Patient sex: F
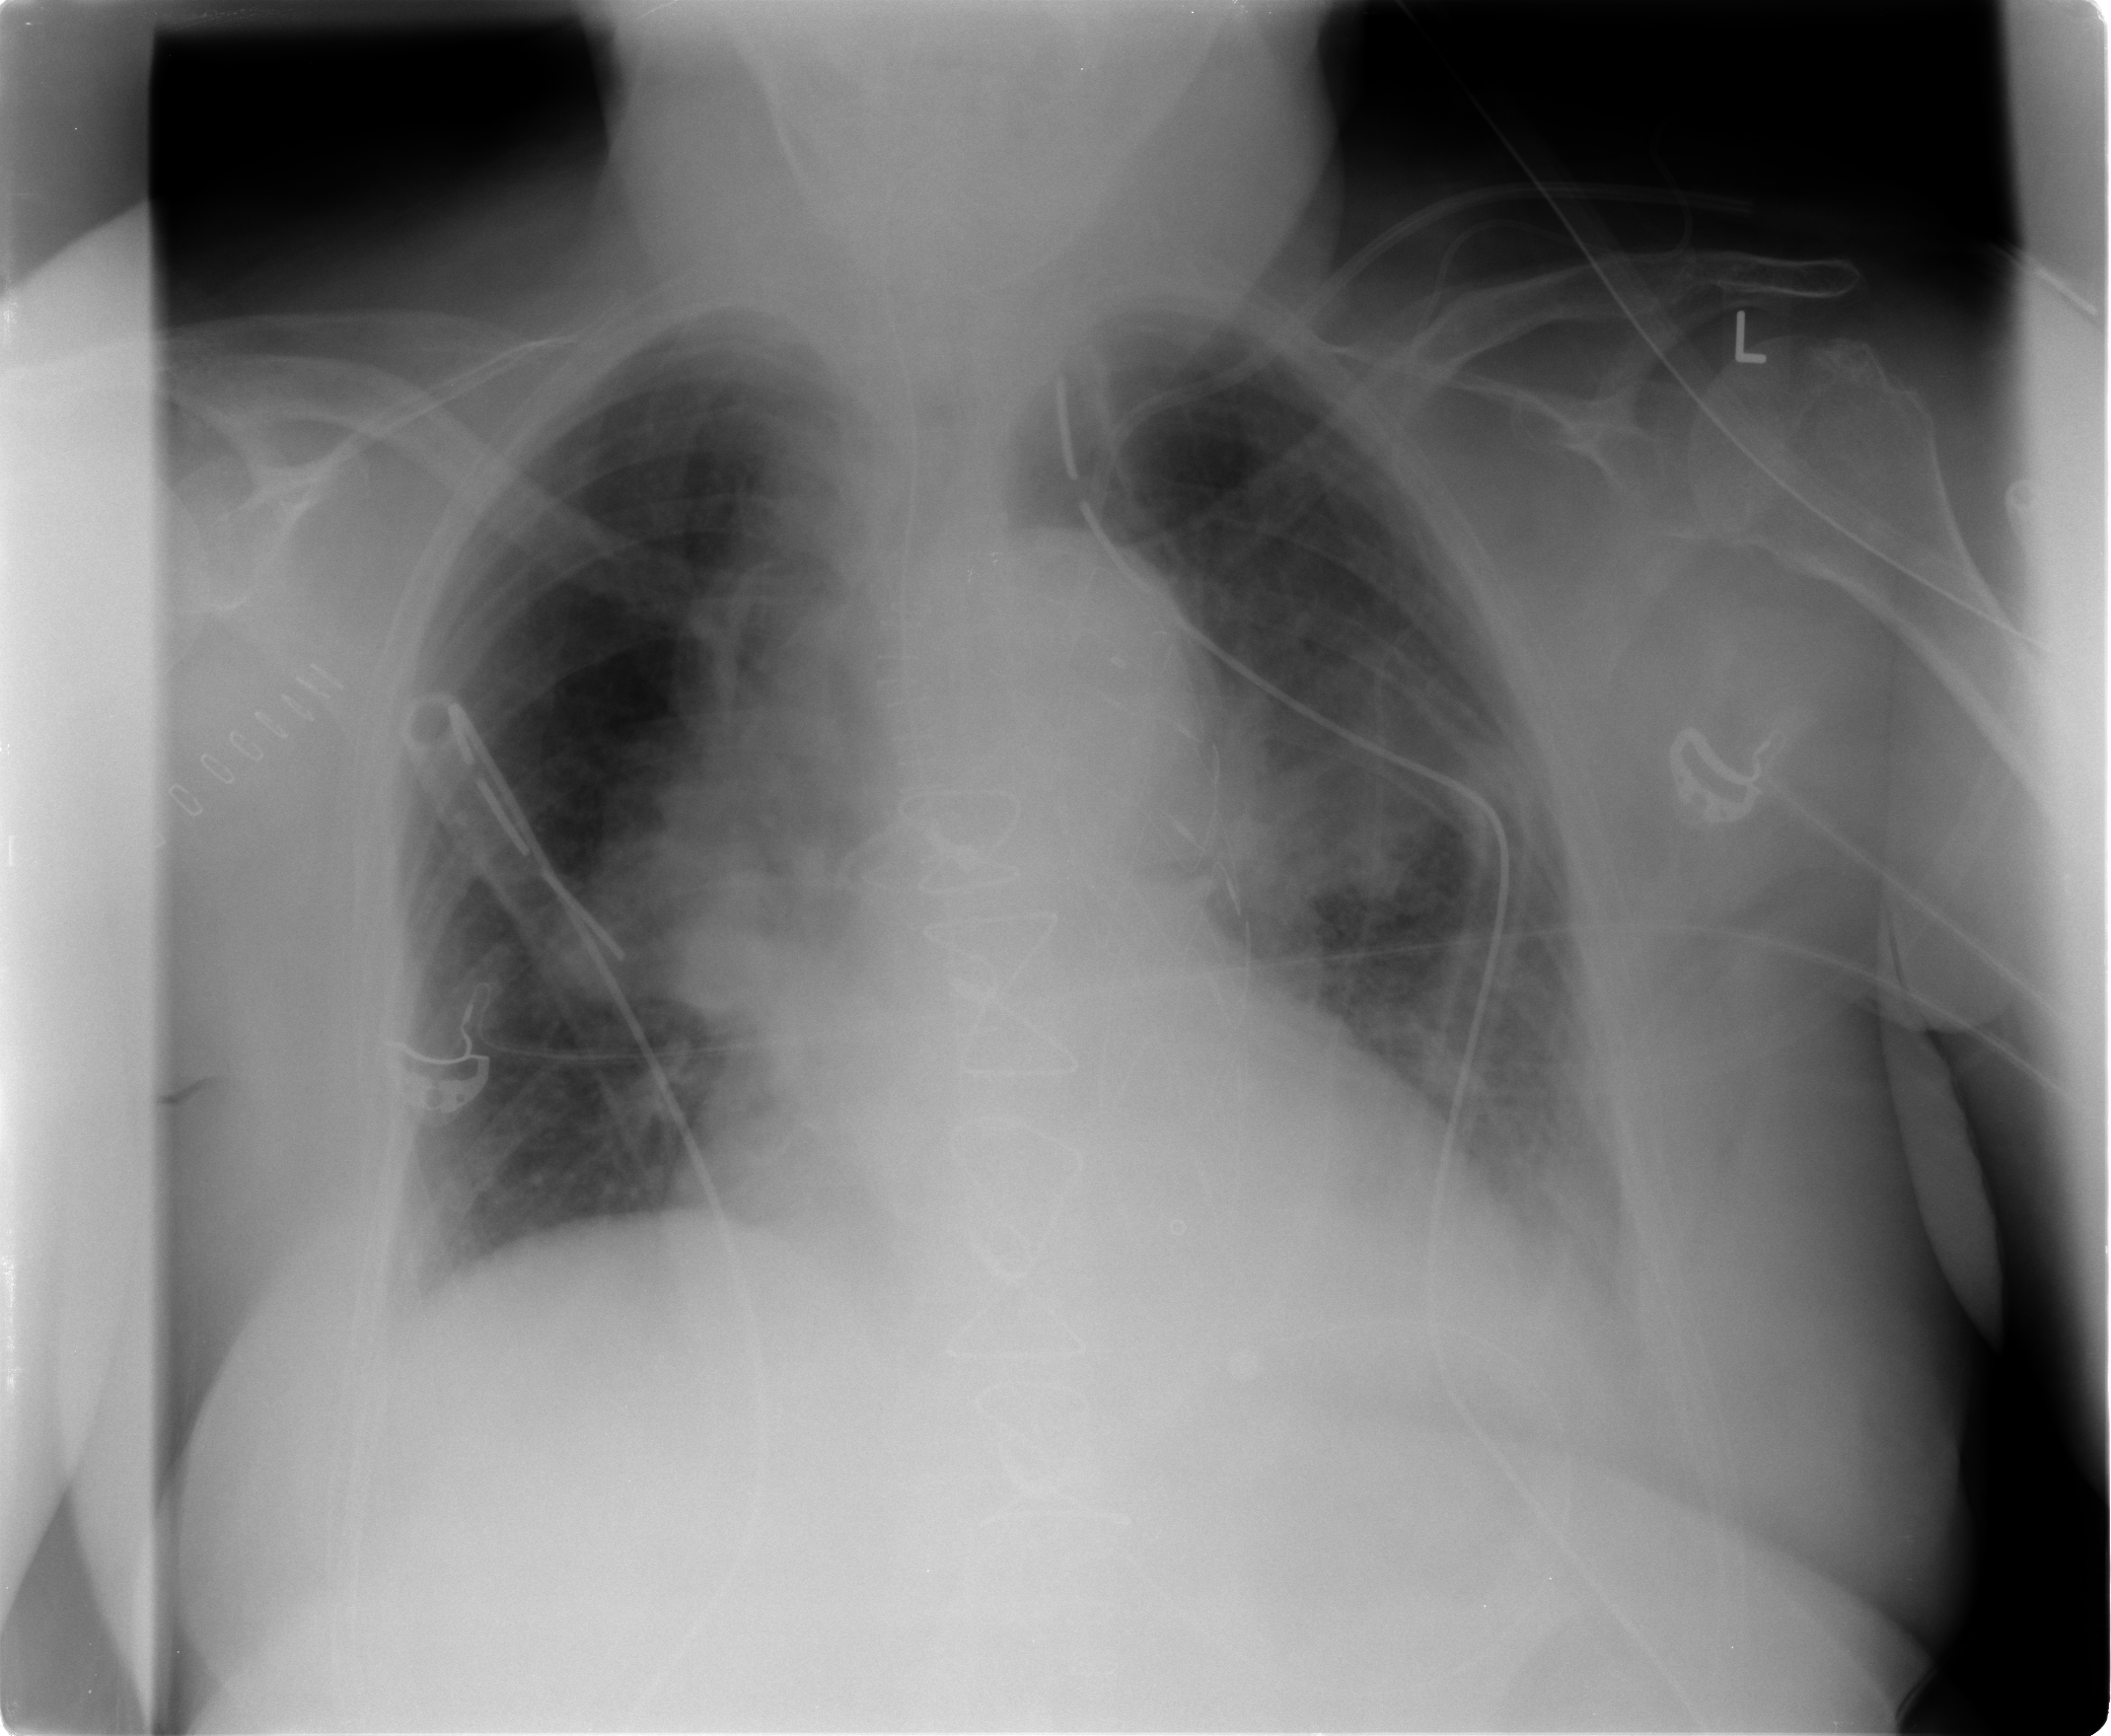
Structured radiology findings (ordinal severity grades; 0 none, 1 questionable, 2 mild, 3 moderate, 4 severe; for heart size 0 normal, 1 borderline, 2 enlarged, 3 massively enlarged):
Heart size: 0
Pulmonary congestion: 2
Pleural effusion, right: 0
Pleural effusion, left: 2
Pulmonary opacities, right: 1
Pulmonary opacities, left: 1
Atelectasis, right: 2
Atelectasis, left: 2